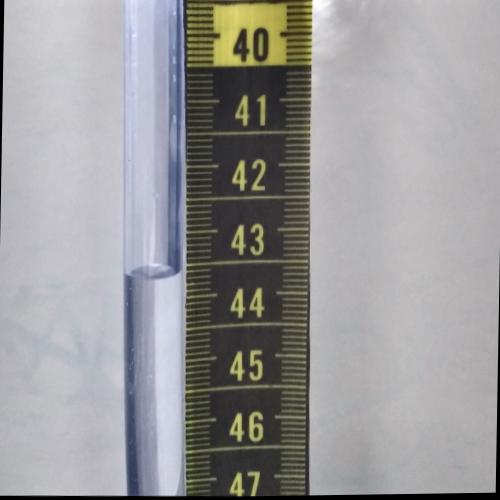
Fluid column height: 43.6 cm